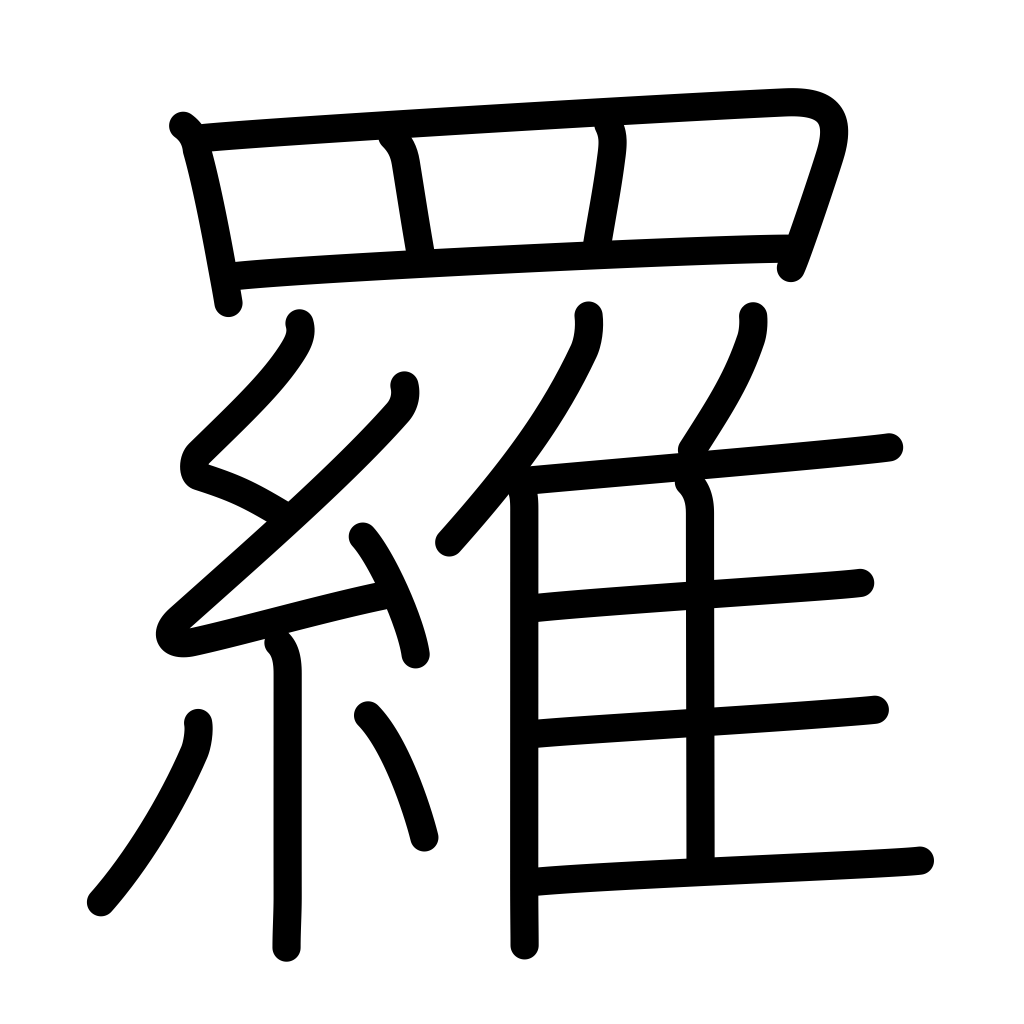
Meaning: gauze, thin silk, Rome, arrange, spread out